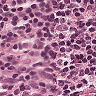
Metastatic tissue present: no